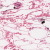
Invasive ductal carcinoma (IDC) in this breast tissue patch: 0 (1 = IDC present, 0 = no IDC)